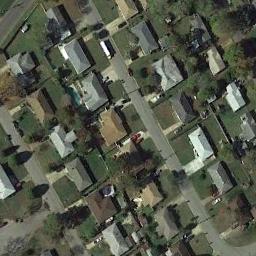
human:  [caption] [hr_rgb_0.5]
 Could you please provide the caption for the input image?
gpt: There are many roads and neatly arranged houses and trees and large lawns in densely populated areas .

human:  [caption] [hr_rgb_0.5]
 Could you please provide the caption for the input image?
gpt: The houses are very dense .

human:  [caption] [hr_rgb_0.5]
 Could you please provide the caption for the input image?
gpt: A dense residential area has a lot of greenery and lots of houses neatly arranged .

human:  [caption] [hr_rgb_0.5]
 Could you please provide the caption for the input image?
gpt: The dense residential is on the grass .

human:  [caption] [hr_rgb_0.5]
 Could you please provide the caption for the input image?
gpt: There are houses with laws around on a dense residential area .